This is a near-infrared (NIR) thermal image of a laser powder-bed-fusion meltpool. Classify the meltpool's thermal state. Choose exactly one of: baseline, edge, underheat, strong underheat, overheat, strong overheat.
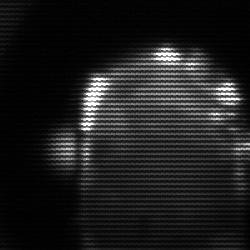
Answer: baseline